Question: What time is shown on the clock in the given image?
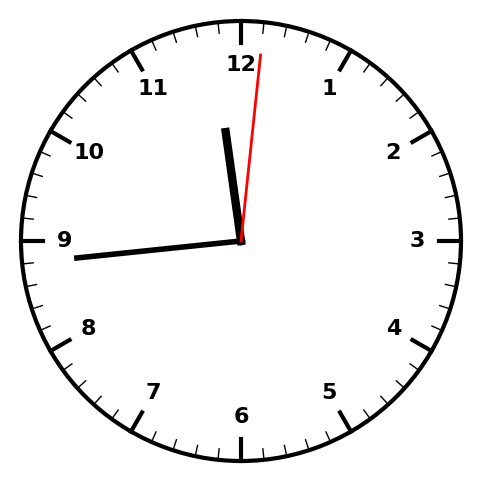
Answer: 11:44:01